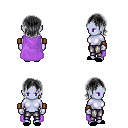
a pixel art fantasy rpg character, female body template, dark elf, purple skin, lavender cape, metal pants, gray long bangs hairstyle, leather bracers, black slippers, four views (front, back, left, right), 2x2 character sprite sheet, small pixel art, hard edges, no anti-aliasing